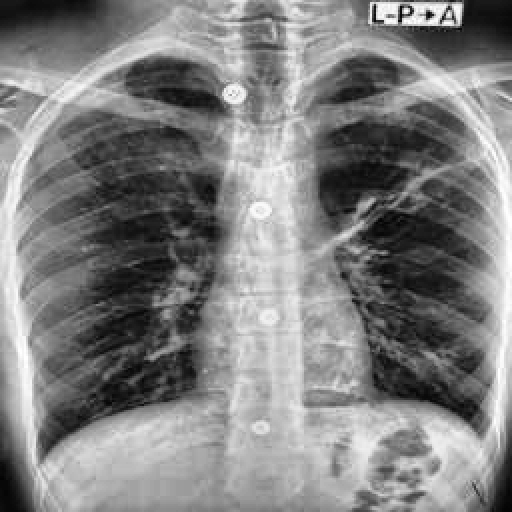
Finding: TUBERCULOSIS